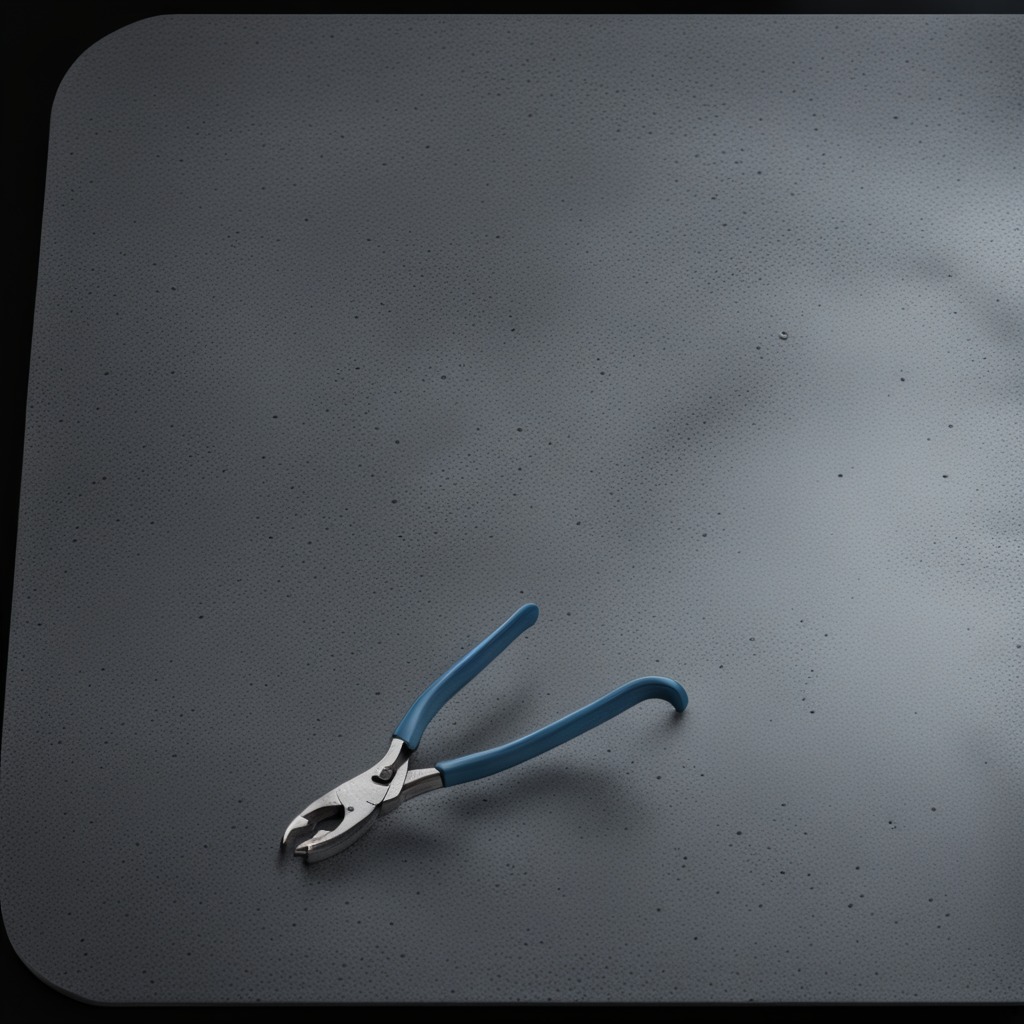
A plier is lying on the clean granite table inside a workshop at night dim ambient light soft shadows worn but